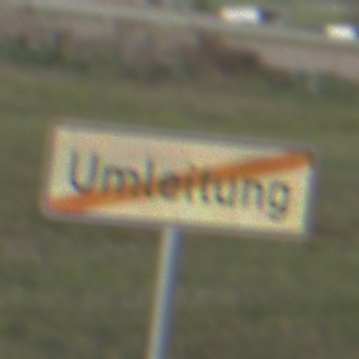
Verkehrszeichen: EndeDerUmleitungsankuendigung
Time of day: SunriseSunset
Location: Outdoor (Nature)
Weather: PartlyCloudy
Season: NotSpecified
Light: Natural